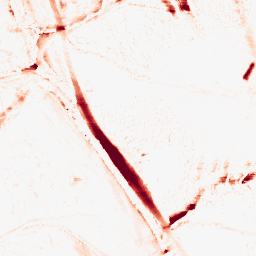
Category: morphological
Decomposition family: morphological_ellipse
Decomposition parameters: operation: opening
width: 10
height: 20
Upsampling method: sinc_blackman
Upsampling parameters: scale: 4
kernel_size: 16
Upsampling scale: 4